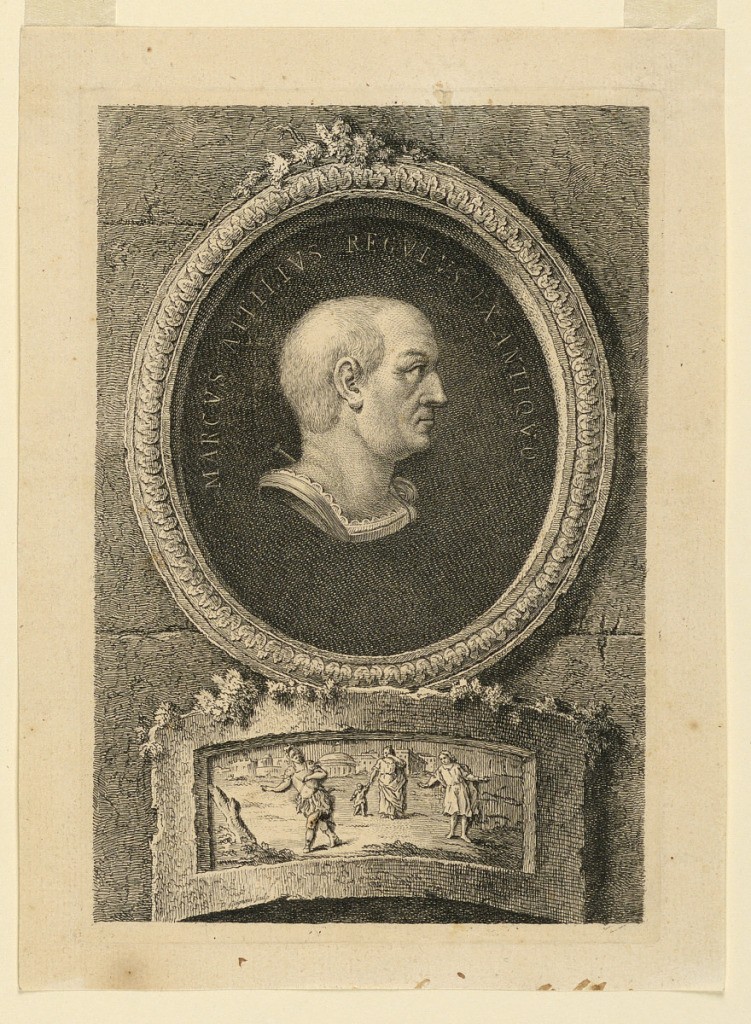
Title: Portrait of Marcus Aurelius Regulus III C.B.C.
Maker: Charles Grignion I, British, 1717 - 1810
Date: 1800-1810
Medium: Etching on paper
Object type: Print
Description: The portrait, in side view towards right, in imitating an oval stone relief inverted into a wall. The sitter, a middle-aged man is bareheaded. The neckline of his military outfor seen only. Below the portrait a rectangular relief showing a town with four figures in foreground.